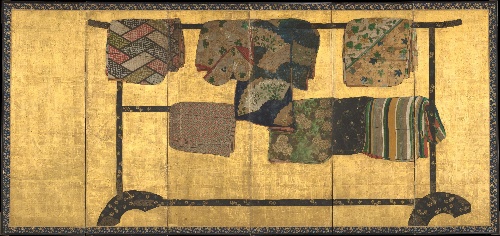
Title: 誰ヶ袖図屏風|Tagasode (“Whose Sleeves?”)
Date: first half of 17th century
Object type: Screen
Classification: Paintings
Medium: Pair of six-panel folding screens; ink, color, gold, silver, and gold leaf on paper
Culture: Japan
Period: Momoyama (1573–1615) or Edo (1615–1868) period
Dimensions: Overall (each screen):  59 1/4 x 10 ft. 10 11/16 in. (150.5 x 332 cm)
Department: Asian Art
Credit line: H. O. Havemeyer Collection, Gift of Mrs. Dunbar W. Bostwick, John C. Wilmerding, J. Watson Webb Jr., Harry H. Webb, and Samuel B. Webb, 1962
Accession year: 1962
Repository: Metropolitan Museum of Art, New York, NY
Tags: Robes